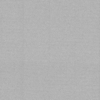
Label: dusty